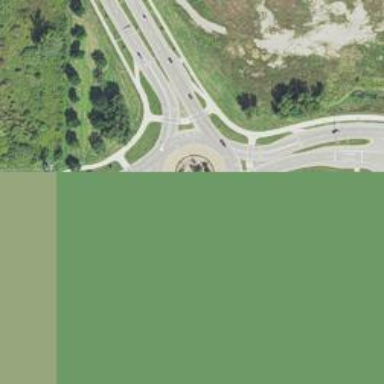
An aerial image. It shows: Secondary road leading to roundabout.